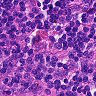
Metastatic tissue present: no